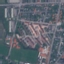
Land use / land cover: Residential